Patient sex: M
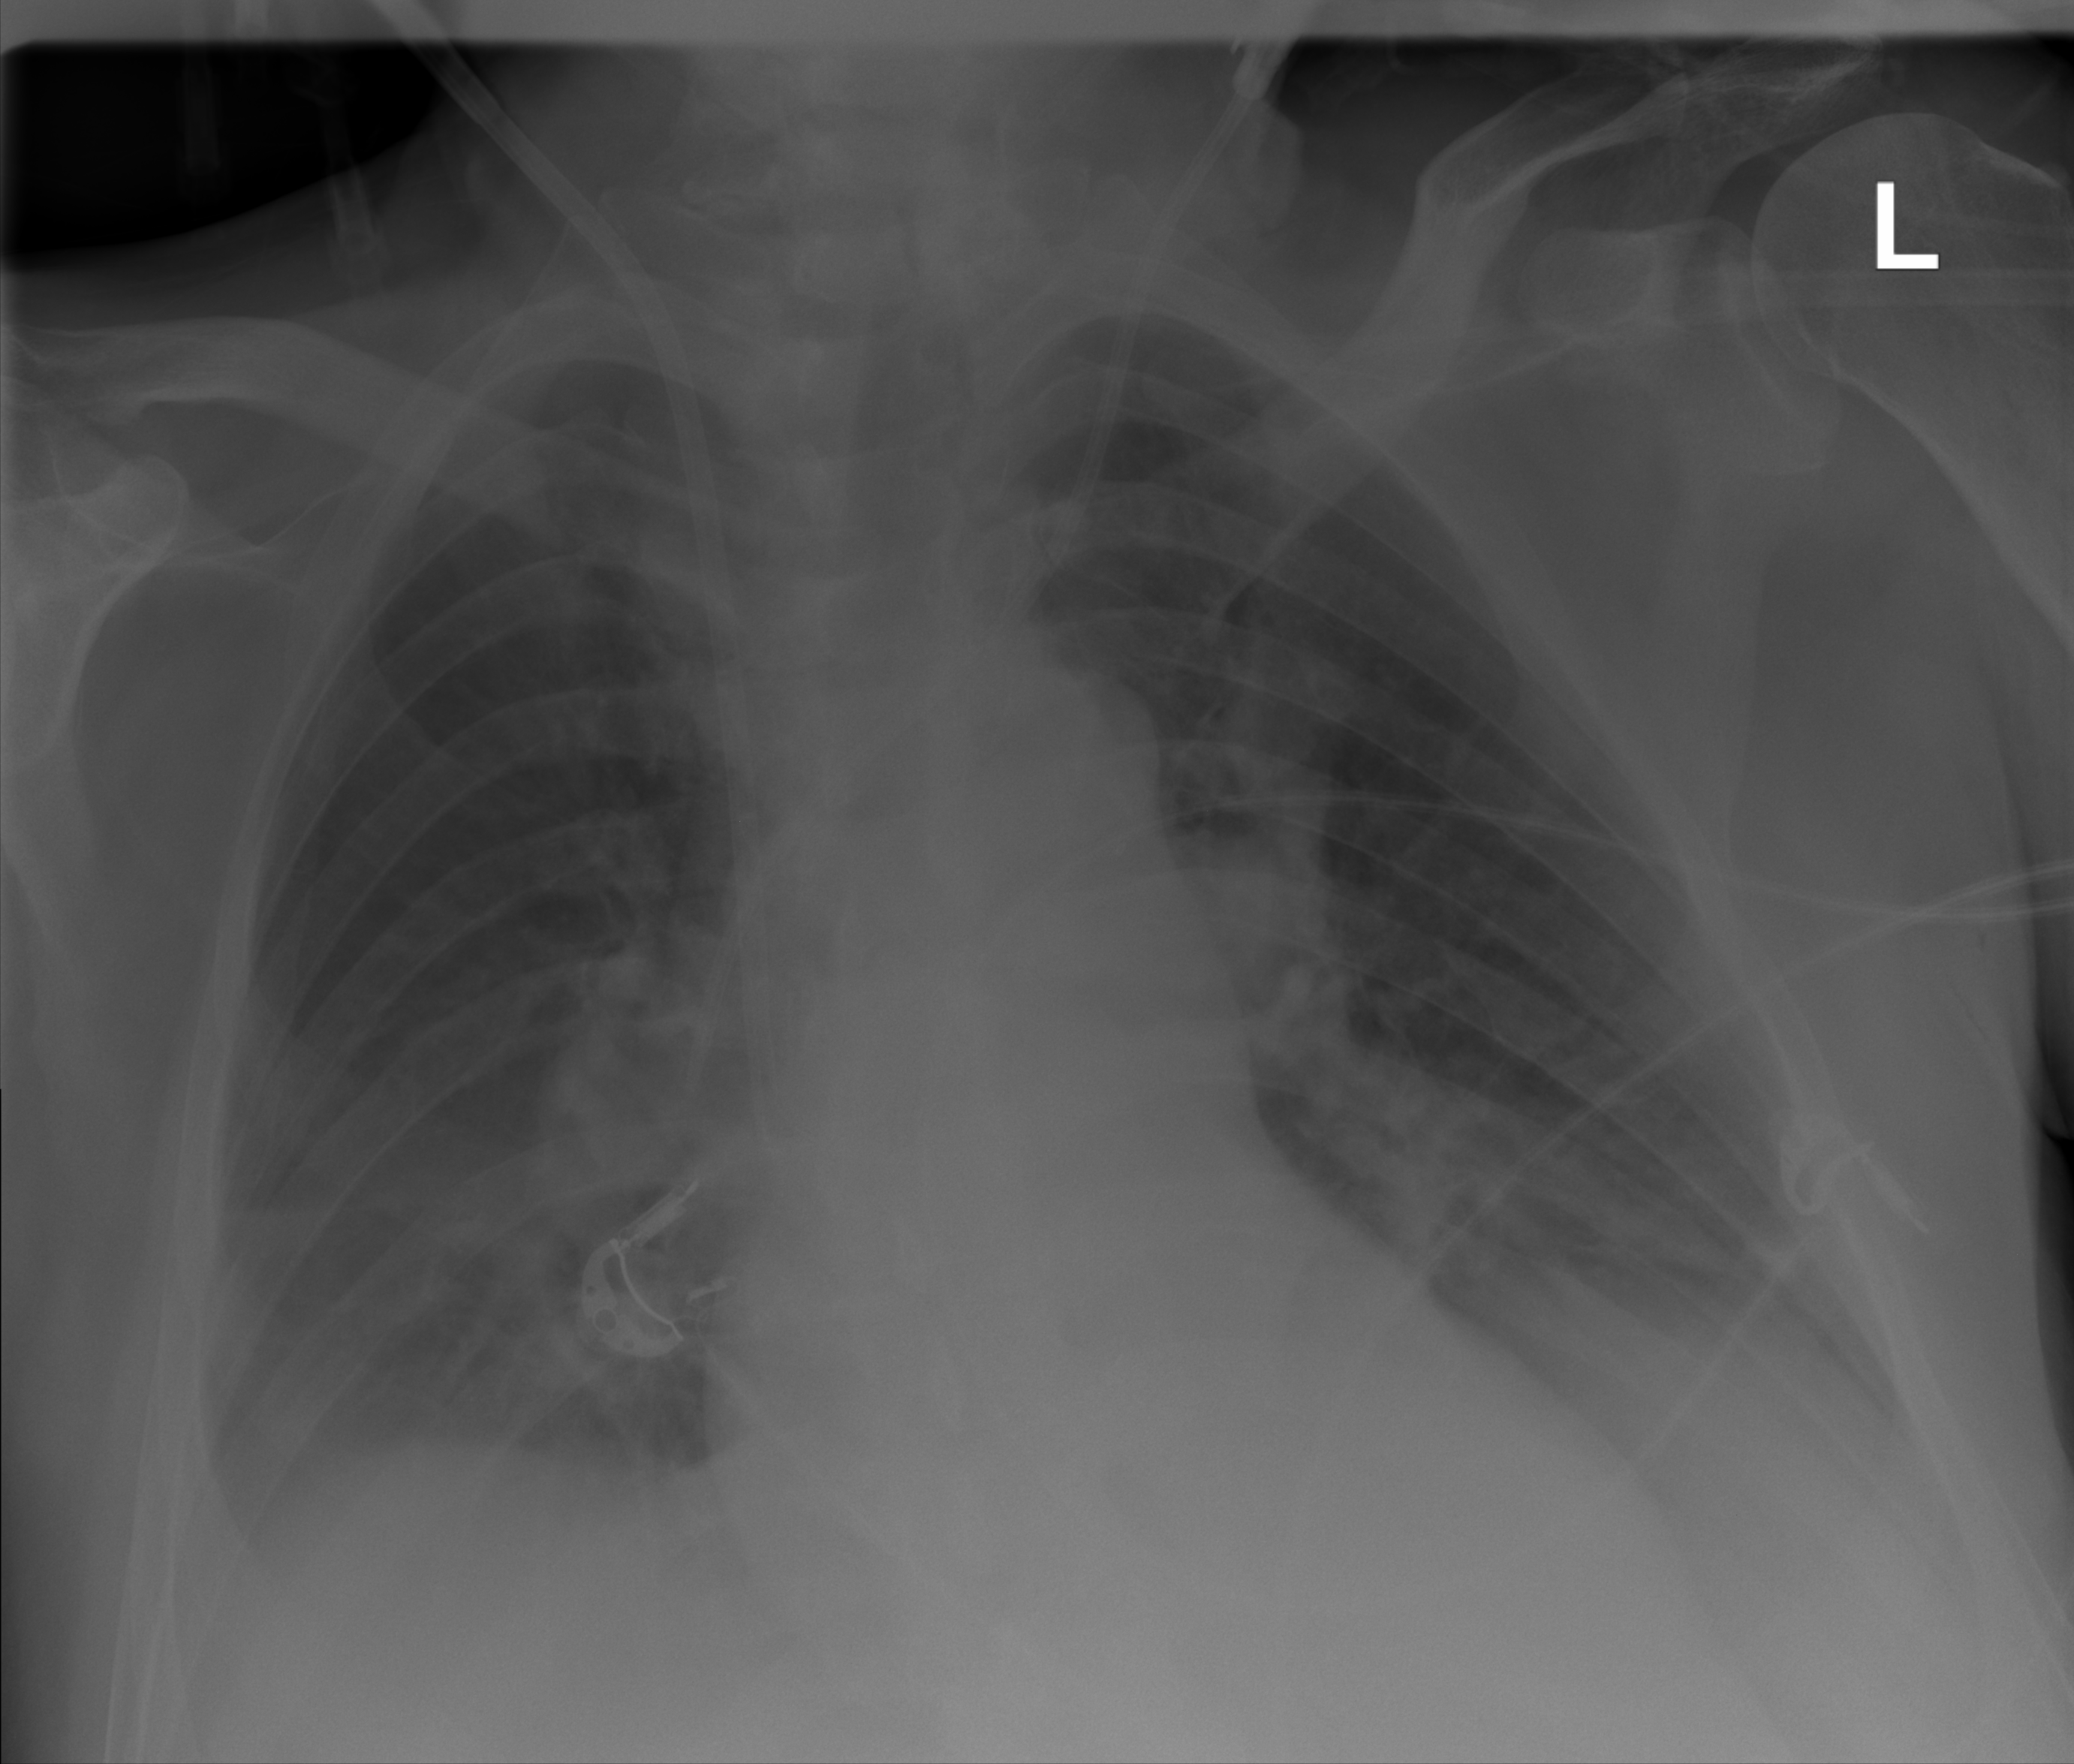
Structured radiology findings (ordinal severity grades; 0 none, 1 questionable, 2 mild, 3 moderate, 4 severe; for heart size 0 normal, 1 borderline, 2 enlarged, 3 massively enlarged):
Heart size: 2
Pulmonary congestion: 2
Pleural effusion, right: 2
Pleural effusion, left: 2
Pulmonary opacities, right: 0
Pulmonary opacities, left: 0
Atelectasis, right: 2
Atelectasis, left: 2